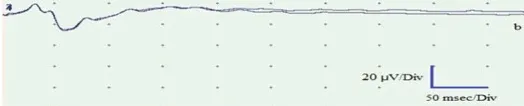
Left eye Traces a and c were obtained by light stimulation with the eyes open. Traces b and d were obtained with the eyes closed. The recorded traces from the left eye exhibited pathological findings, demonstrating the absence of peaks in both stimulations. Conversely, the traces obtained from the right eye were normal and exhibited the expected peaks.
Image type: electrography (ekg)